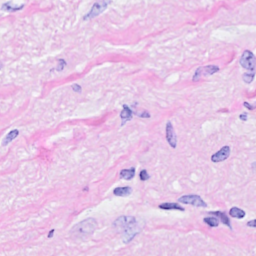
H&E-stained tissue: Breast